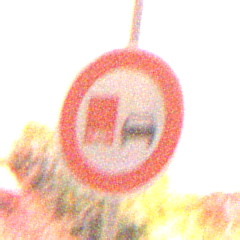
Verkehrszeichen: UeberholverbotKraftfahrzeuge
Umgebung: Outdoor, Nature
Tageszeit: Night
Wetter: Clear
Licht: Natural
Jahreszeit: NotSpecified
Kontrast: LowContrast